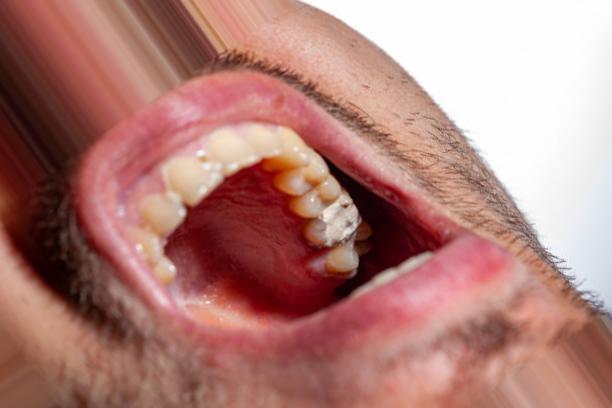
Condition: Caries